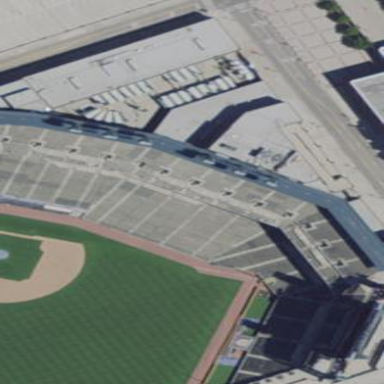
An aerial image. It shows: Baseball stadium building.